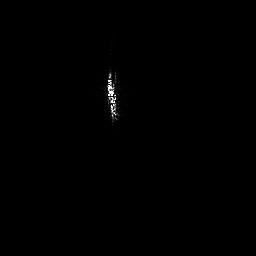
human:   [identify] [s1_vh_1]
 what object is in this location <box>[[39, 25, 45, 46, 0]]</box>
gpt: <ref>1 medium ship at the center</ref>